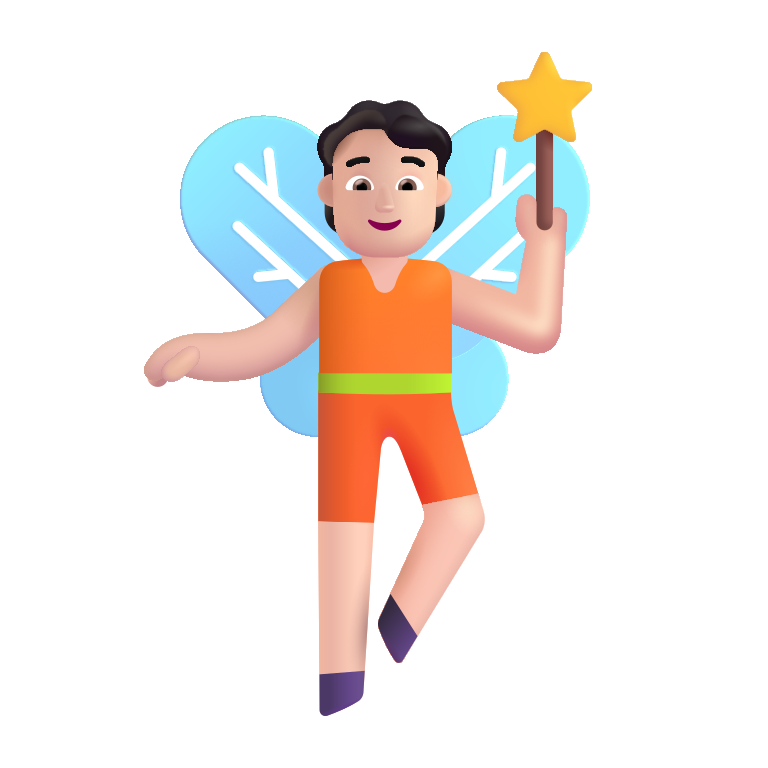
person fairy color light